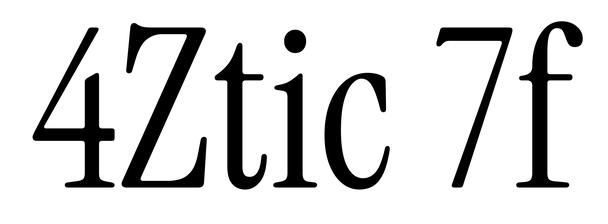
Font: InstrumentSerif-Regular